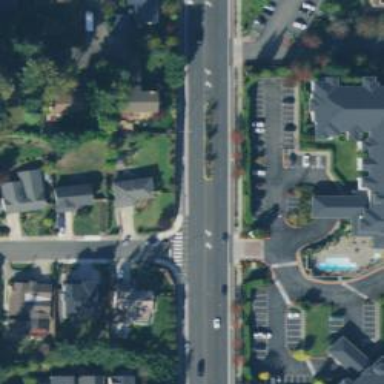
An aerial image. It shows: Asphalt footway with unmarked crossing.